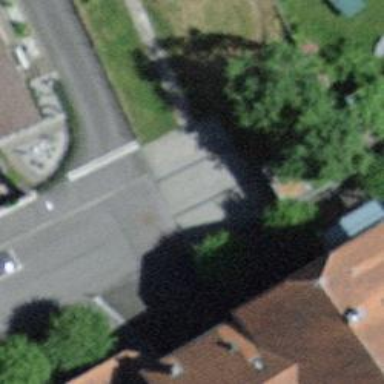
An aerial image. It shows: Alleyway designated as service road.